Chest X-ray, PA view. Patient: 40 years old, sex M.
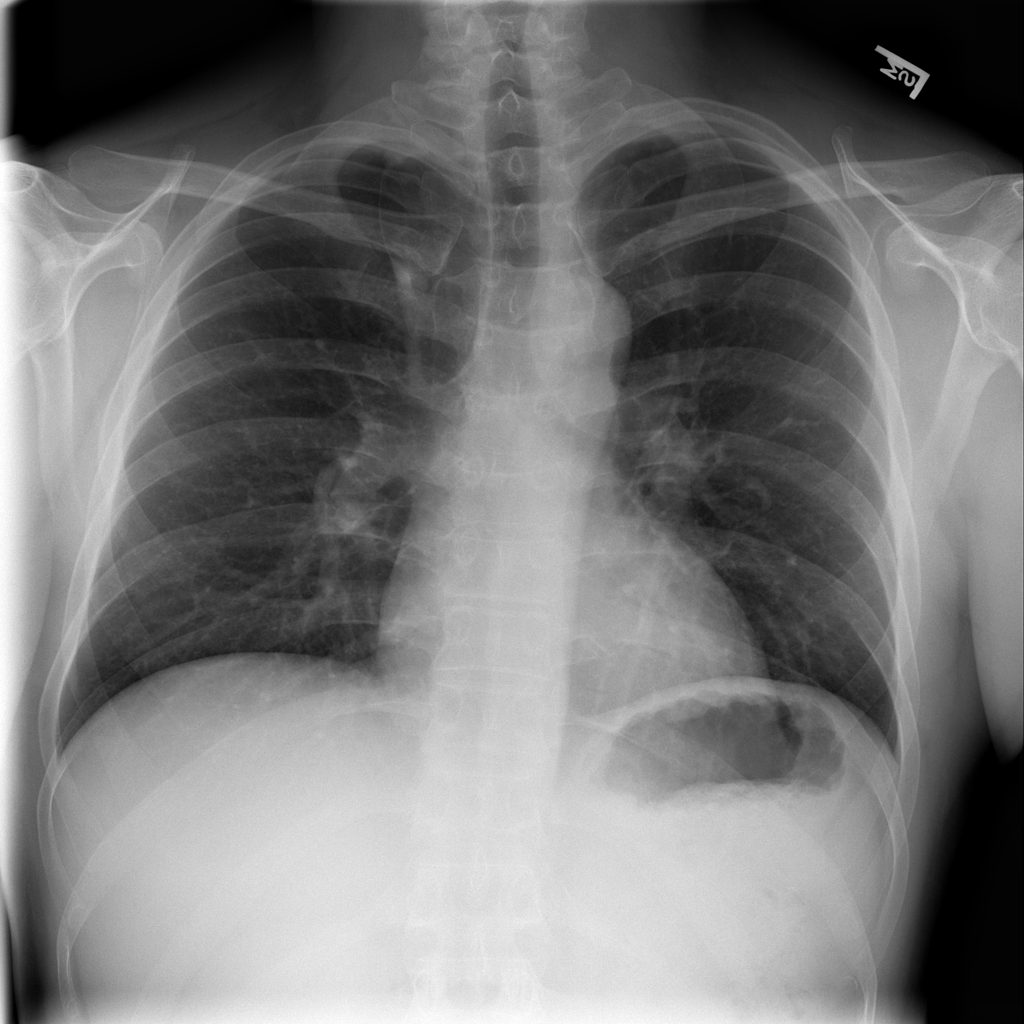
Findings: No Finding